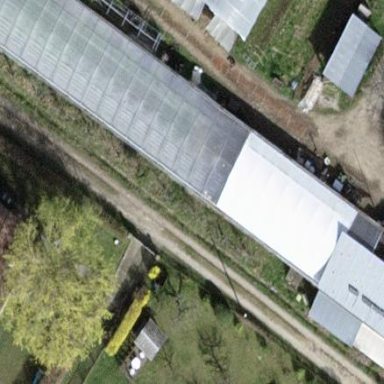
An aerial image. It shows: Greenhouse.